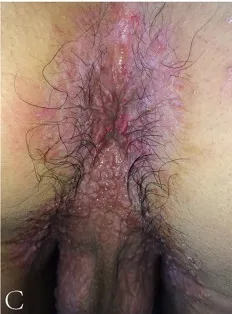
(A-C) Bright red warty papules on bilateral groins, scrotum, perineum, and crissum of the proband.
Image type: medical_photograph (skin_photograph)